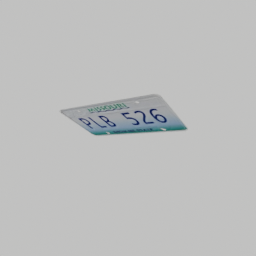
Label: mechanical